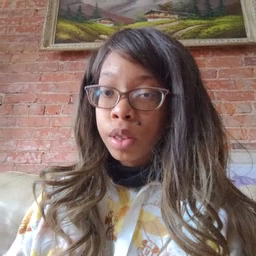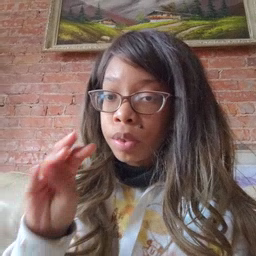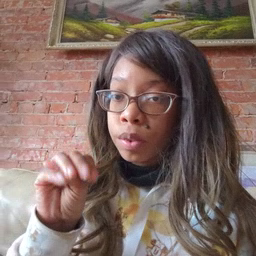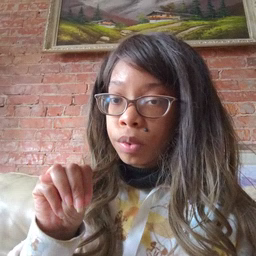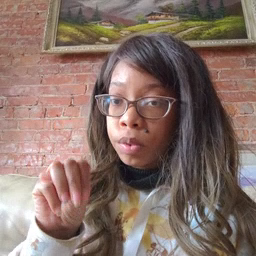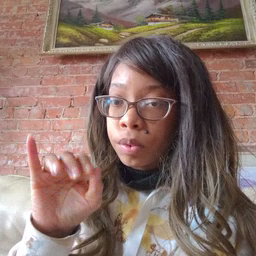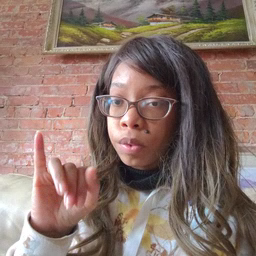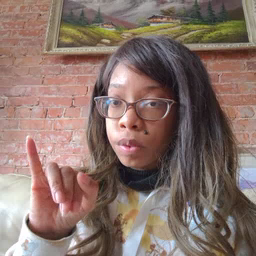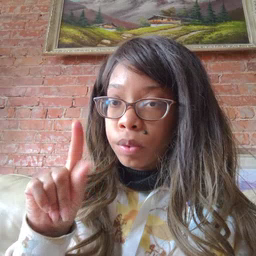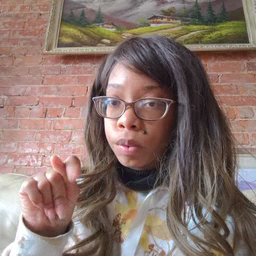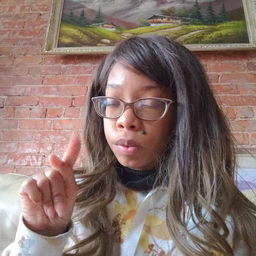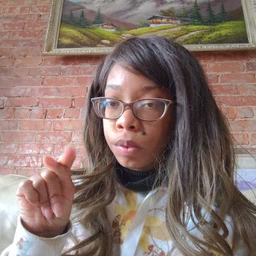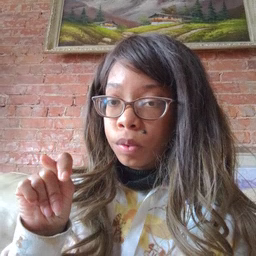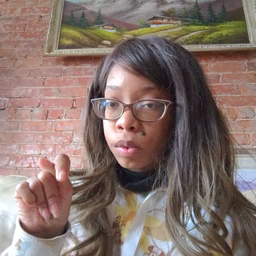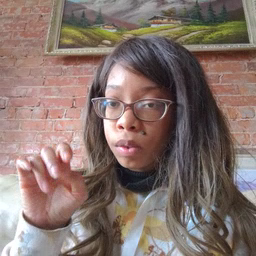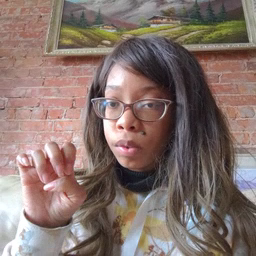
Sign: mitten